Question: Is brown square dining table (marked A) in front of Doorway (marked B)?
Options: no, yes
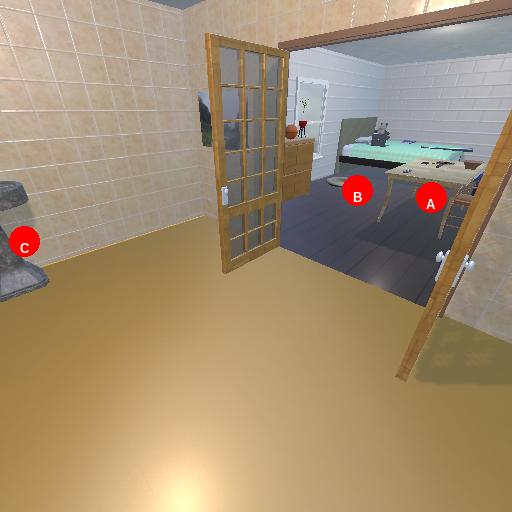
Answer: no